Question: I have two 'Custom Validators' attached to a textbox. The textbox is to enter comma separated list of emails. The first validator checks that there is not duplicate email address. The second custom validator checks that all the email addresses are in valid format. I have following code and it works fine.
However, when both the failure criteria is met both of them are firing and I get two '*' at the right side of my textbox. What is the best approach to show only one '*' at a time?

'''
<asp:CustomValidator ID="valEmailRecipients" runat="server" ControlToValidate="txtEmailRecipients"
ClientValidationFunction="isUniqueElements" OnServerValidate="IsUniqueEmail_Validate"
Text="*" ErrorMessage="There should be no duplicate email address for a report"
ValidationGroup="Save">
</asp:CustomValidator>
<asp:CustomValidator ID="valEmailFormat" runat="server" ControlToValidate="txtEmailRecipients"
ClientValidationFunction="checkEmailFormat" OnServerValidate="IsValidEmailFormat_Validate"
Text="*" ErrorMessage="Entries should be valid email addresses separated by comma"
ValidationGroup="Save">
</asp:CustomValidator>
'''
:
1. Validating with a Custom Function for ASP.NET Server Controls
2. Enable/Disable asp validation control in javascript
3. How to set ValidatorEnable() javascript attribute for a validator?
4. Validator enable using Javascript
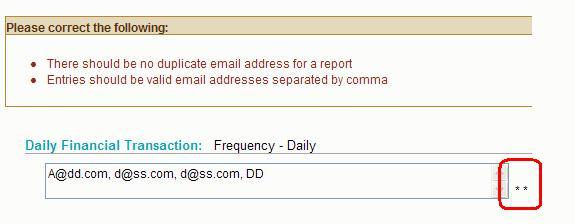
Answer: Easiest way:- Have the valEmailRecipients return 'true' if the email is not in a correct format. That is it will do it's function only if other validation was successful.
Other way:- 'Disabling' and 'Enabling' validators, which can be a pain.
Just out of curiosity, why a problem with 2 asterisks?